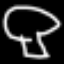
Label: mushroom